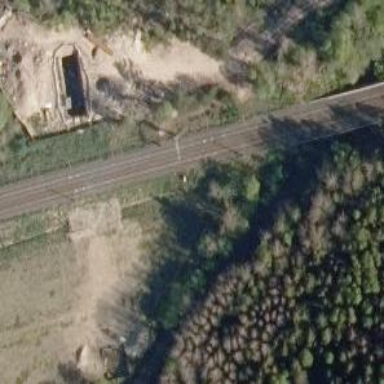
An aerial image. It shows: Railway with continuous electrified contact line.